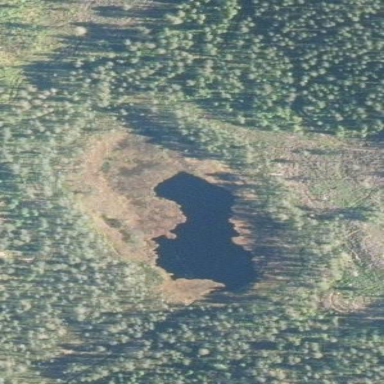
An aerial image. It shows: Lake with natural water.